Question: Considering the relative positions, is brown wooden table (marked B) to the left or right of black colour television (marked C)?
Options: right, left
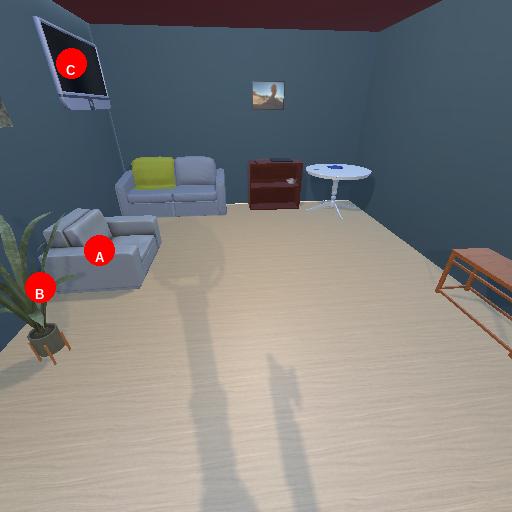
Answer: right